Question: Japanese characters cannot be seen in Spring Batch Admin UI.
My code is as the following:
'''
public RepeatStatus execute(StepContribution stepContribution, ChunkContext chunkContext) throws Exception {
stepContribution.setExitStatus(new ExitStatus("SKIPPED", "Li parameta does not exist."));
}
'''
But it displayed 'Exit Message' as the following:

How can I do to display the japanese characters in Spring Batch Admin UI??
I used SpringBatchAdmin 1.0.0.
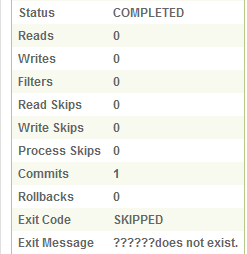
Answer: When I set the 'UTF-8 encoding' in freemarker template, Japanese character can be shown in Spring Batch Admin UI.
There are 2 ways to solve the problem:
1. Using SpringBatchAdmin 1.2.2 and above because I found that the problem had already fixed on SpringBatchAdmin 1.2.2.
2. Overriding the resources-context.xml under /META-INF/spring/batch/servlet/resources/ of spring-batch-admin-resources-1.0.0.RELEASE.jar
Since the first way is not ok for me, I use the second way.
I create an xml file under '/META-INF/spring/batch/servlet/override/' to override the 'resources-context.xml'.
I add the 'contentType' property in 'standard' bean.
Here is the snippet of newly created xml file:
'''
<bean id="standard" parent="parentLayout">
<property name="url" value="/layouts/standard.ftl" />
<property name="contentType" value="text/html;charset=UTF-8" />
<property name="attributes">
<props merge="true">
<prop key="body">/layouts/home.ftl</prop>
<!-- Matches the prefix of the servlet mapping in web.xml -->
<prop key="servletPath">#{resourceService.servletPath}</prop>
</props>
</property>
</bean>
'''
Hope this will help the others also. :)